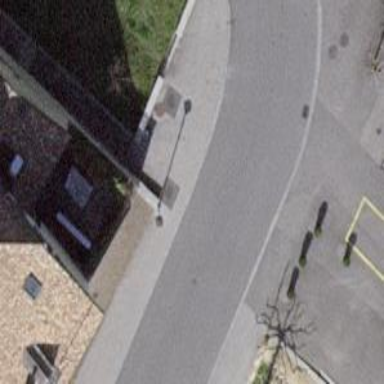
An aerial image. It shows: Paved road with steps.